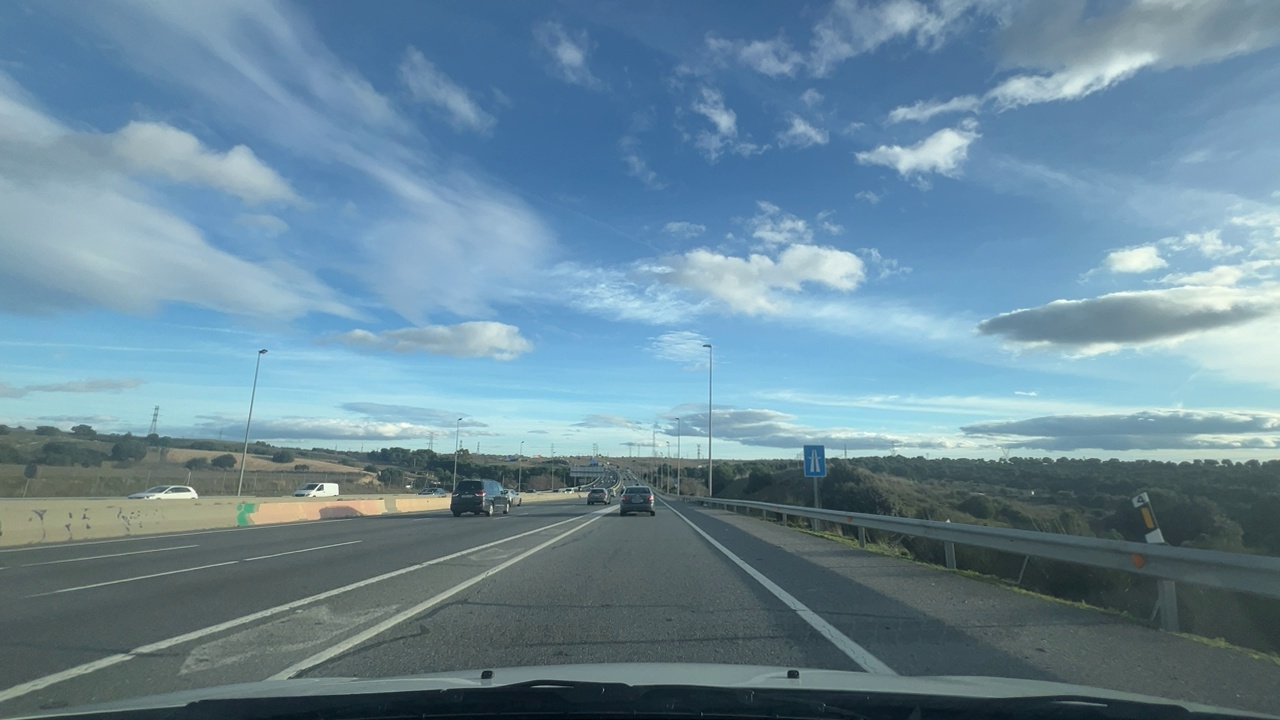
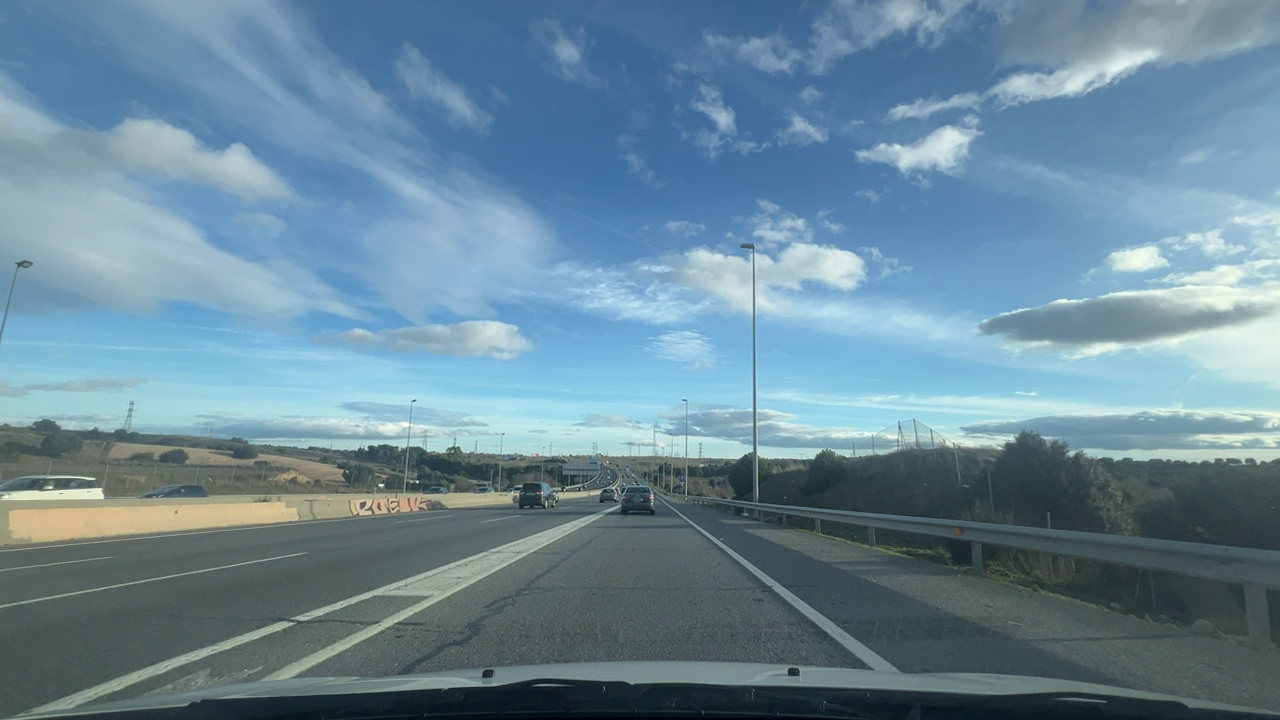
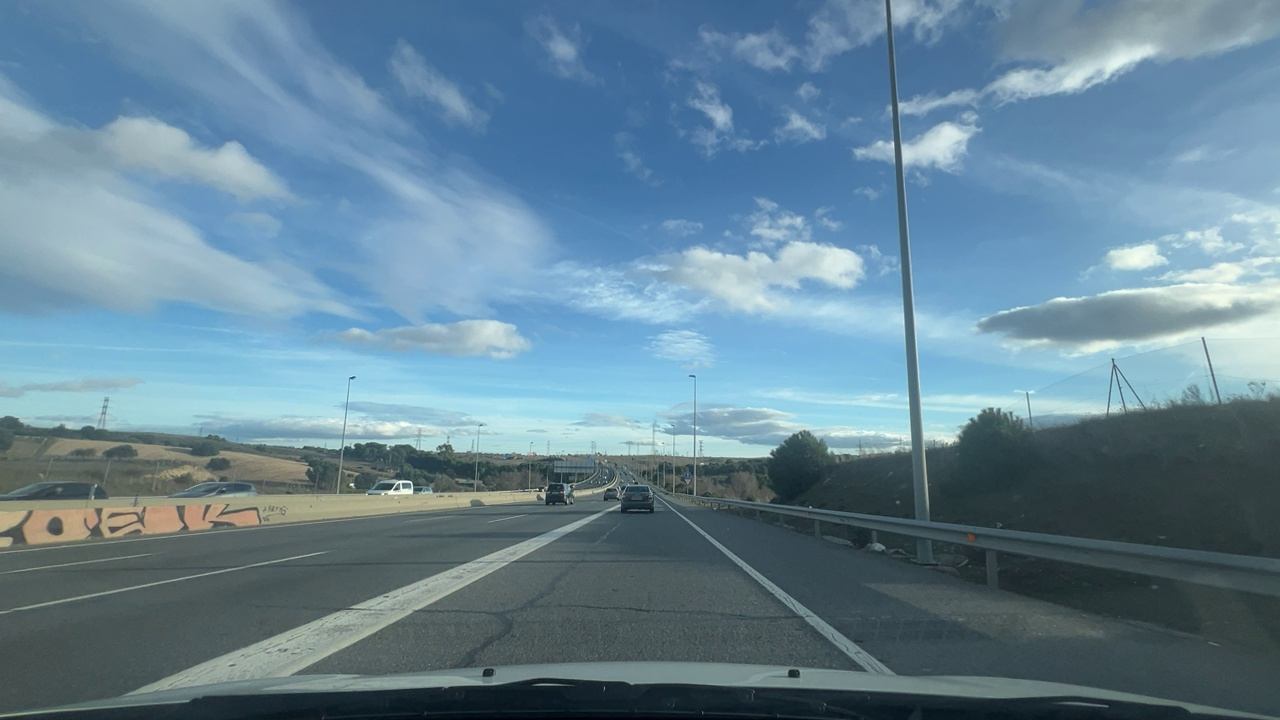
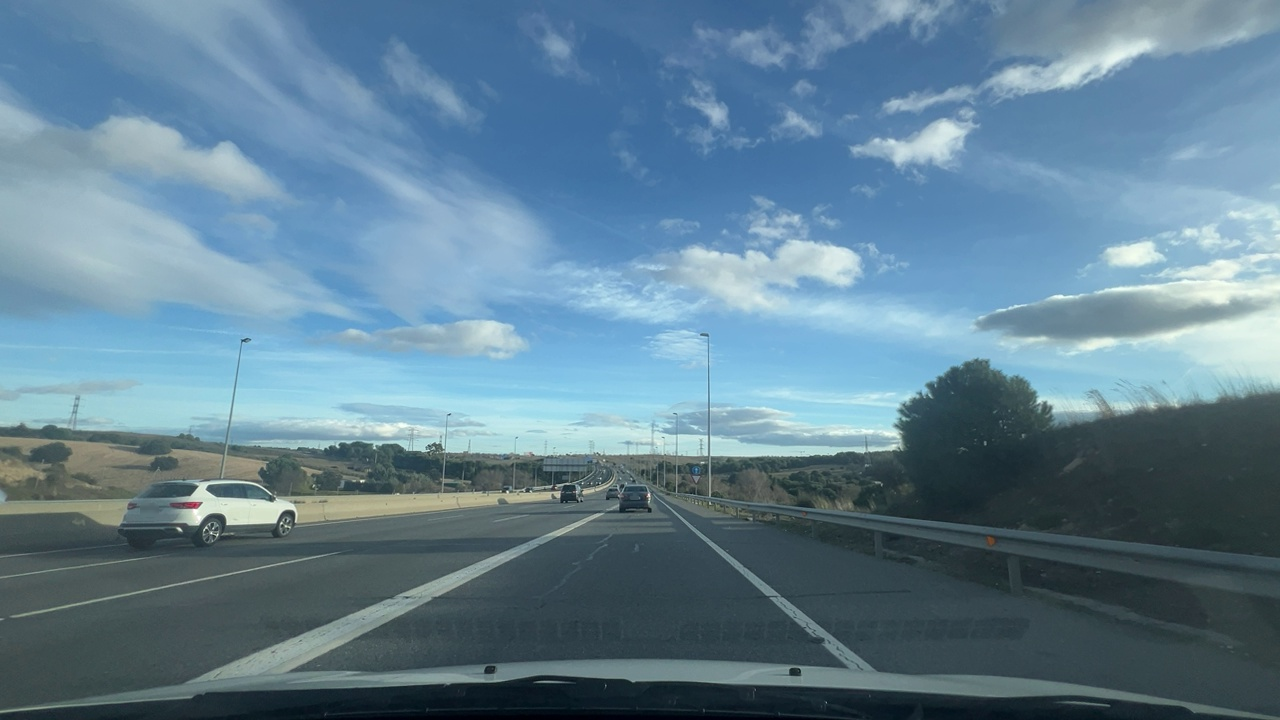
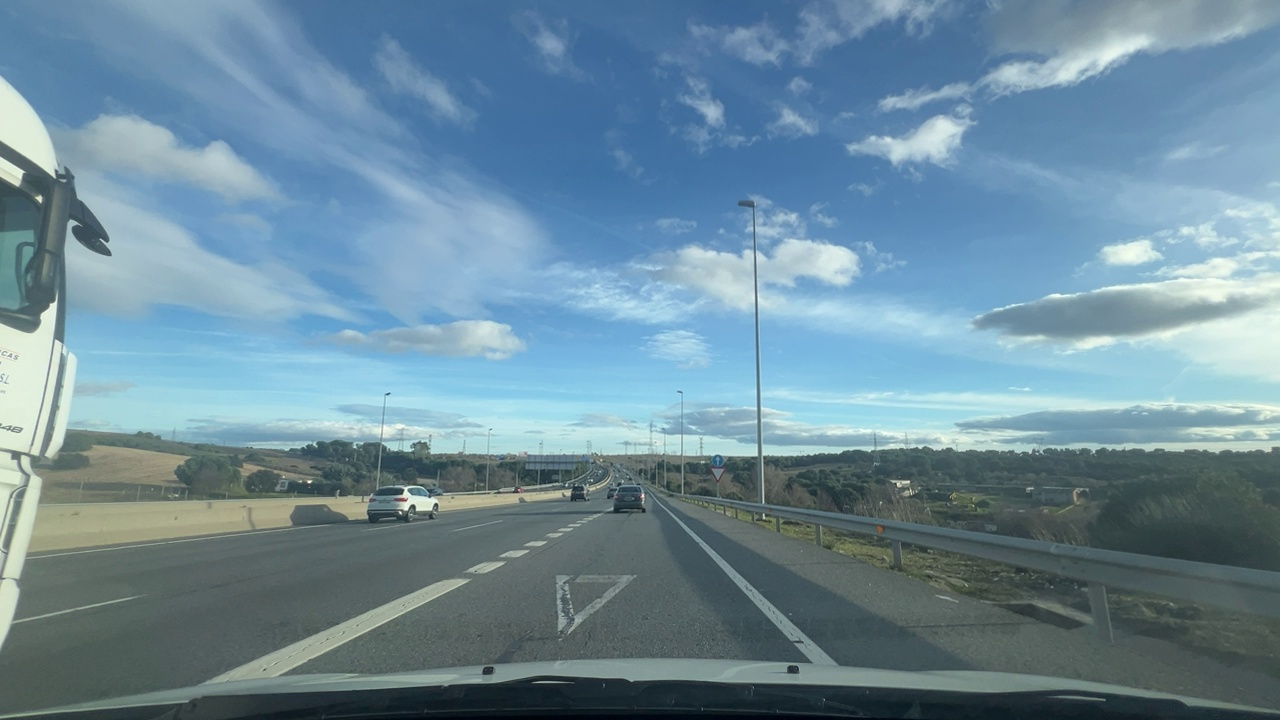
Situation: Merging lane
Question: Is the ego vehicle currently traveling within an acceleration or merge lane?
Answer: Yes
Reasoning: The lane widens with merge markings typical of an acceleration lan

Situation: Merging lane
Question: Is there an adjacent acceleration lane merging into the ego lane?
Answer: No
Reasoning: The ego lane is merging into the highway

Situation: Merging lane
Question: Do the outer lane markings of an adjacent lane converge into the ego lane?
Answer: Yes
Reasoning: The right lane markings converge into the ego lane, indicating a merge